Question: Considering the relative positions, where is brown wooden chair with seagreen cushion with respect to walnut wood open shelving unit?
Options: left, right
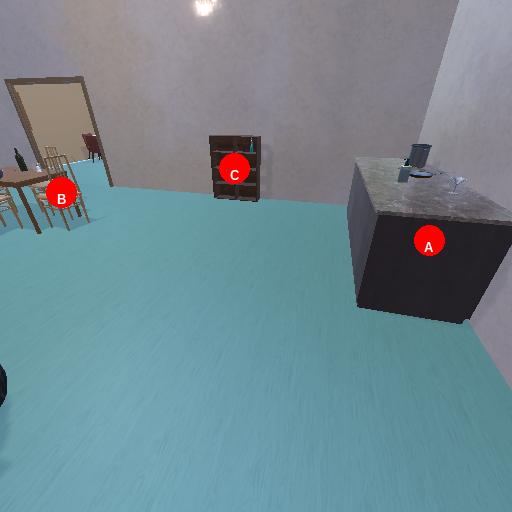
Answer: left